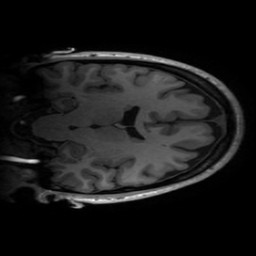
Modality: T1w
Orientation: coronal
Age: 25
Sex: female
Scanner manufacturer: ge
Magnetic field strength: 3 T
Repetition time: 0.00724 s
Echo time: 0.0027 s